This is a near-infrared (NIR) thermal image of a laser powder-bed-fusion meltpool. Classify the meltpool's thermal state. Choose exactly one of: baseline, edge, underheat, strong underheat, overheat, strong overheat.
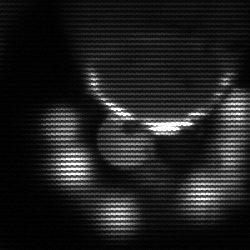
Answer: edge